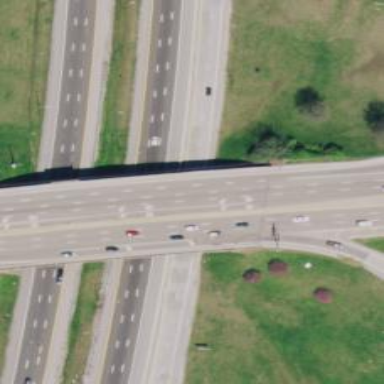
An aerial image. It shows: Man-made overpass bridge.